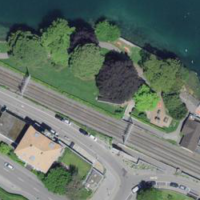
EUNIS habitat code: 57
Species observed at this site:
Larinioides sclopetarius
Aix galericulata